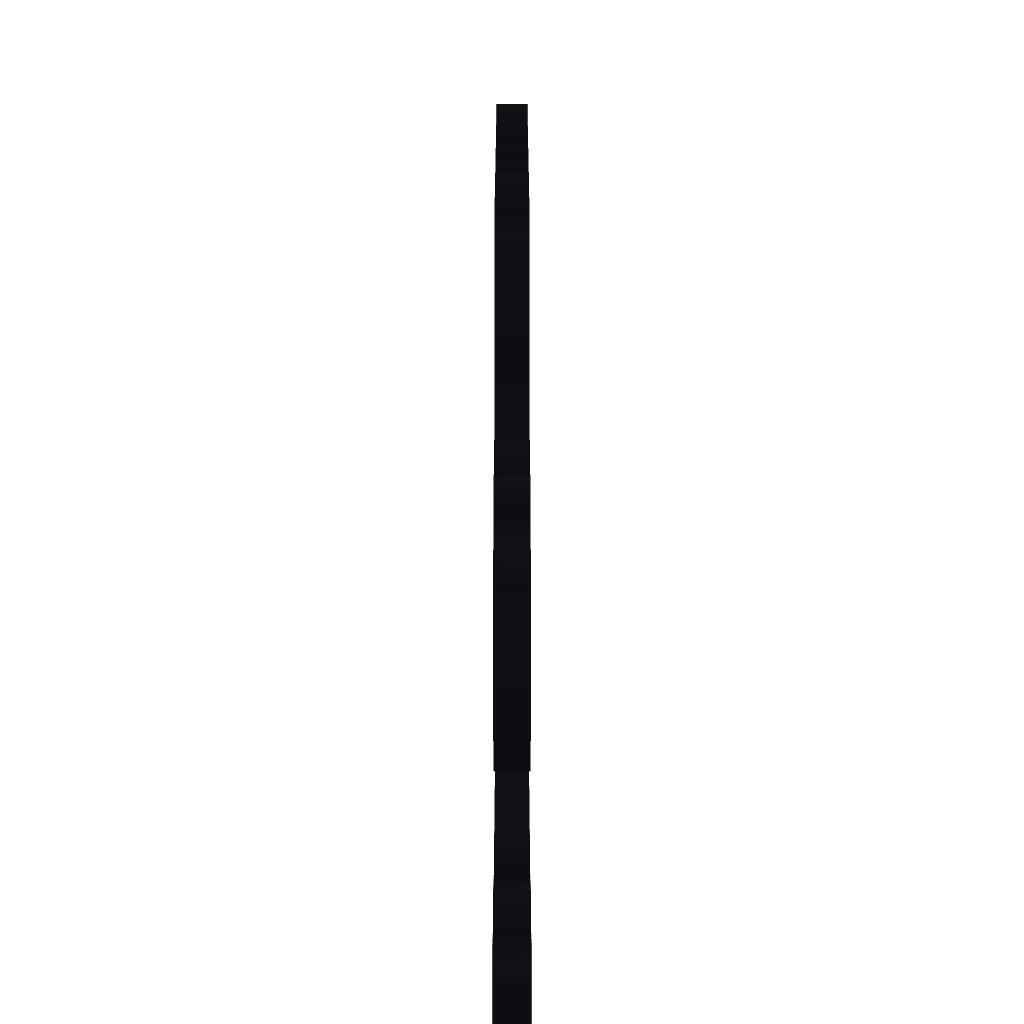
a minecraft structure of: Megaman Pixel Art